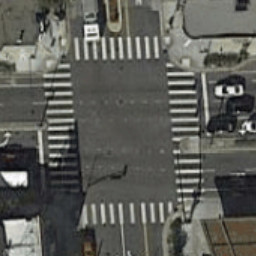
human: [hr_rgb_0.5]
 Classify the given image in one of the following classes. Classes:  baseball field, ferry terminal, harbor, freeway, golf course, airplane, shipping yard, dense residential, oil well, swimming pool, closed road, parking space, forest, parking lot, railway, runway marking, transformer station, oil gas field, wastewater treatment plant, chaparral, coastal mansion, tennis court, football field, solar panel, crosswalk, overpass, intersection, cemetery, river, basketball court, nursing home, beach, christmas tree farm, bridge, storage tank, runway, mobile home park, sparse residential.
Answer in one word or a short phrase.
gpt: crosswalk